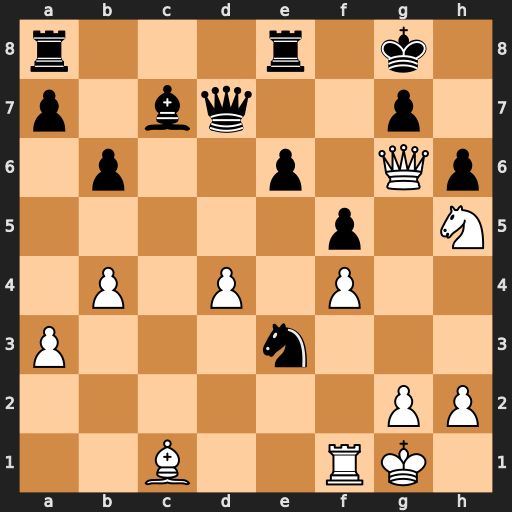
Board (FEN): r3r1k1/p1bq2p1/1p2p1Qp/5p1N/1P1P1P2/P3n3/6PP/2B2RK1
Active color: w
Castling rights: -
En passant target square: -
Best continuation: Nf6+ Kf8 Nxd7+